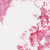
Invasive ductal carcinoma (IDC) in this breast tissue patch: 0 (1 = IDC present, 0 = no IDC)